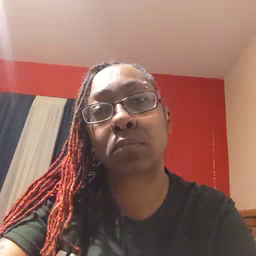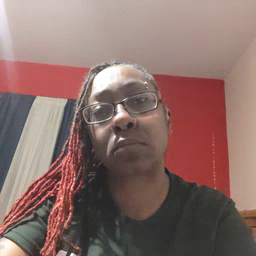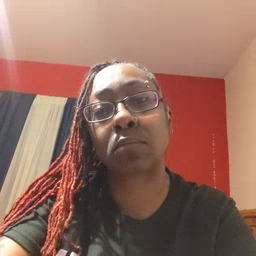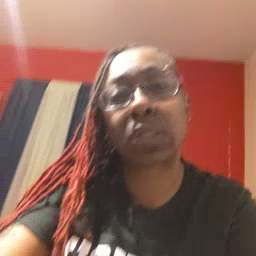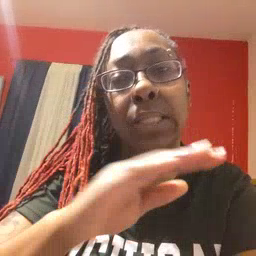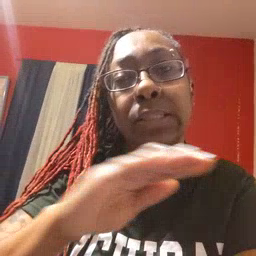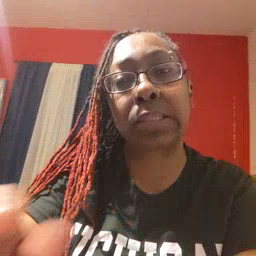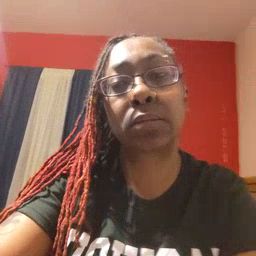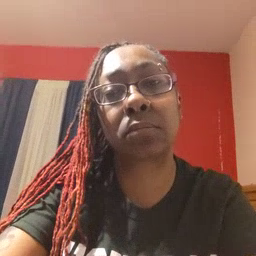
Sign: clean